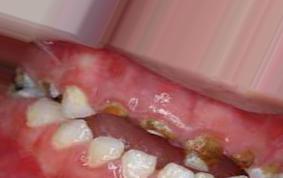
Condition: Caries